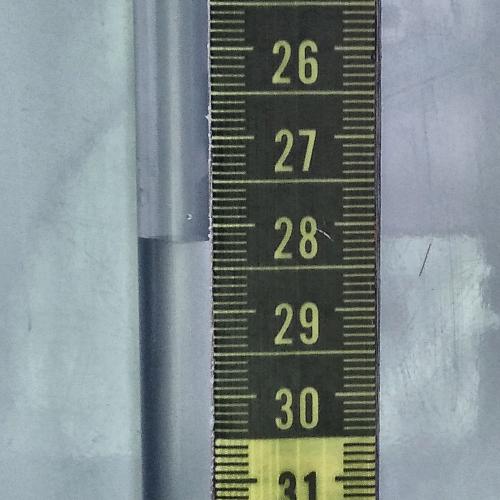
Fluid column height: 28.2 cm